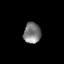
Tissue: skin
Cell type: Others
Senescence score: 0.8055
Nuclear area (px): 350
Mean DAPI intensity: 125.149